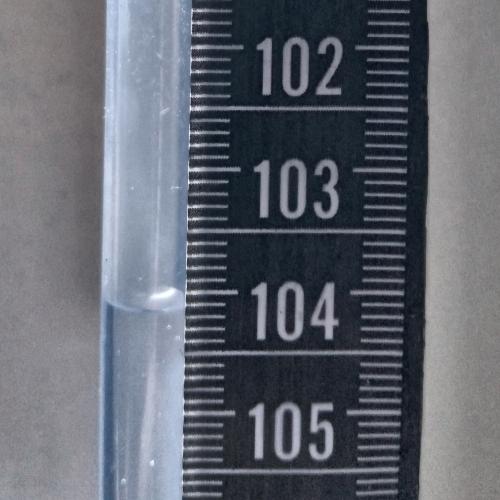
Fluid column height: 104.1 cm